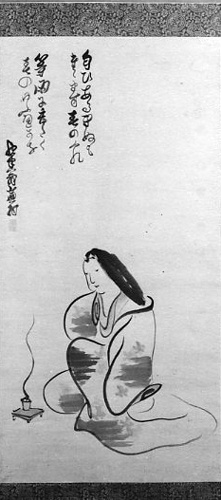
Artist: Yosa Buson
Artist bio: Japanese, 1716–1783
Date: 18th century
Object type: Hanging scroll
Classification: Paintings
Medium: Hanging scroll; ink and color on paper
Culture: Japan
Period: Edo period (1615–1868)
Dimensions: 40 1/4 x 20 5/16 in. (102.2 x 51.6 cm)
Department: Asian Art
Credit line: Gift of Robert Pollak, 1954
Accession year: 1954
Repository: Metropolitan Museum of Art, New York, NY
Tags: Women|Incense Burners